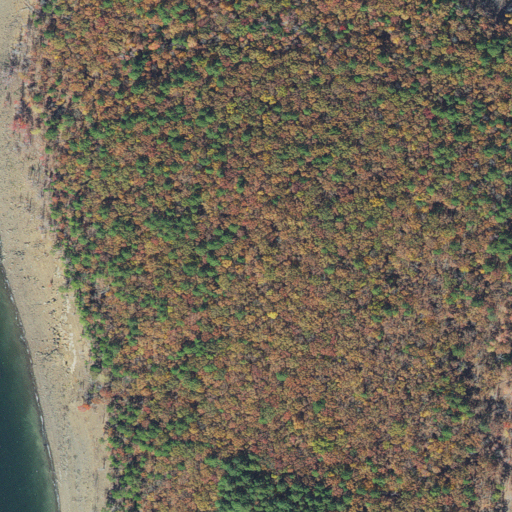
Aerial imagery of island in Arkansas named Scout Island containing mixed forest, deciduous forest, open water, barren land, evergreen forest, and grassland